Question: elasticsearch version: 6.5.4
elasticsearch analysis ik version: 6.5.4
[2019-01-28T22:29:33,372][WARN ][o.e.b.ElasticsearchUncaughtExceptionHandler] [master] uncaught exception in thread [main]
org.elasticsearch.bootstrap.StartupException: java.lang.IllegalStateException: Could not load plugin descriptor for plugin directory [ik]
Caused by: java.lang.IllegalStateException: Could not load plugin descriptor for plugin directory [ik]
Caused by: java.nio.file.NoSuchFileException: /Users/zhuzheng/Pakages/elasticsearch-6.5.4/plugins/ik/plugin-descriptor.properties

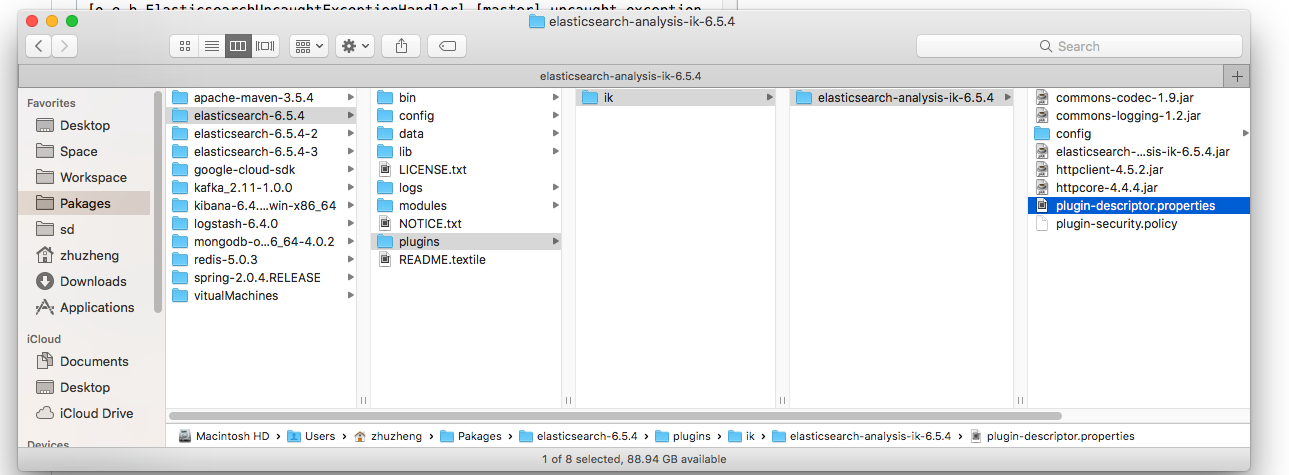
Answer: Copy 'plugin-descriptor.properties' file to '/Users/zhuzheng/Pakages/elasticsearch-6.5.4/plugins/ik/' folder, and start again.